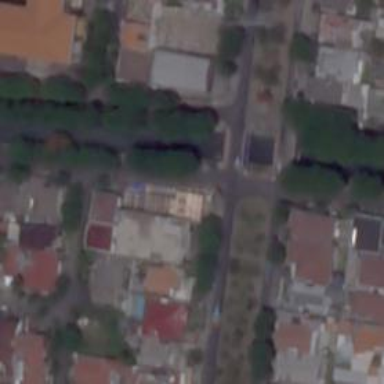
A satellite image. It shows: Residential road.